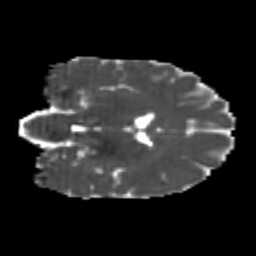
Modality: MD
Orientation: coronal
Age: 21
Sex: male
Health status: healthy
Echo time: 0.074 s